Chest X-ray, PA view. Patient: 49 years old, sex M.
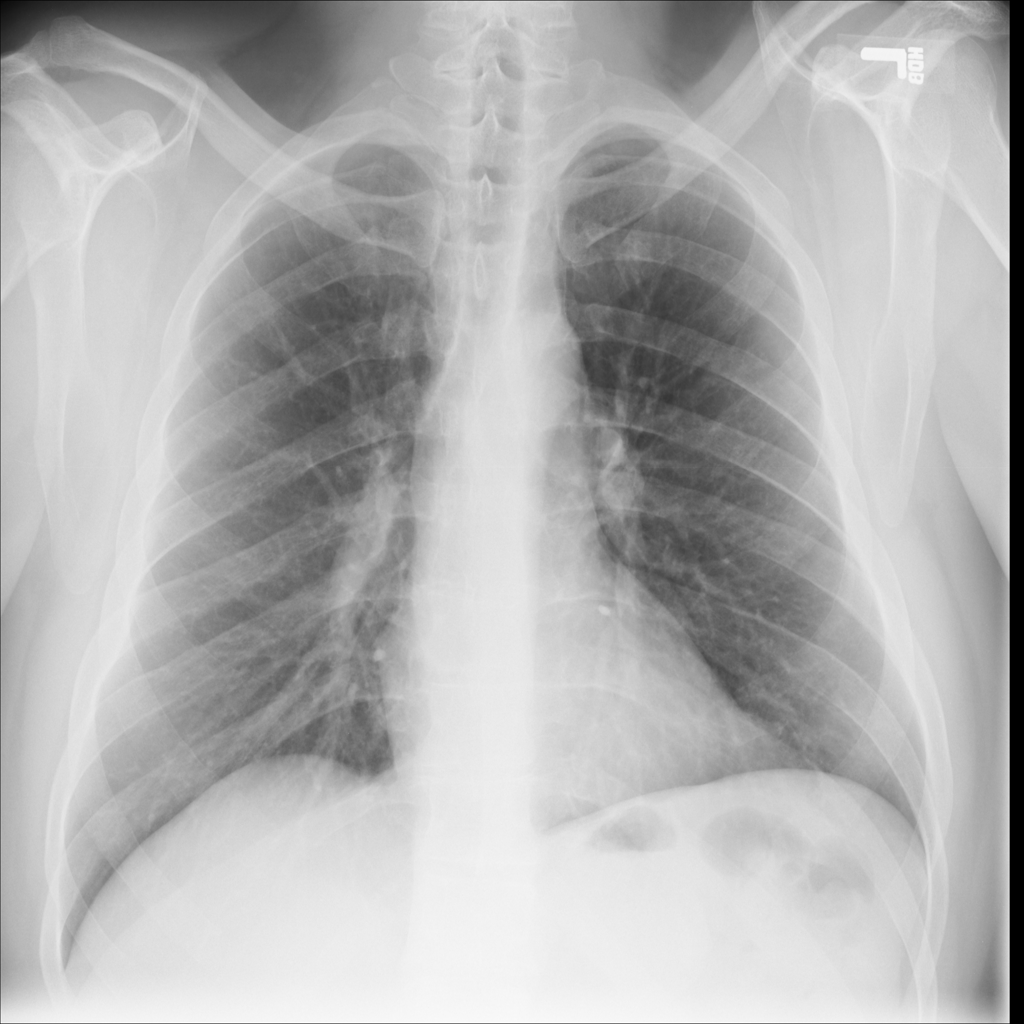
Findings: No Finding